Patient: sex M, age 48
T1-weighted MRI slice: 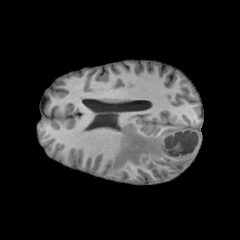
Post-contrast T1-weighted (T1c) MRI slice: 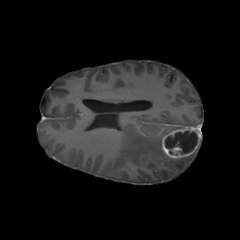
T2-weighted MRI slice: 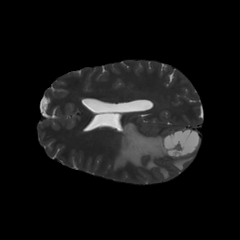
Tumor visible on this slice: yes
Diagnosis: Glioblastoma, IDH-wildtype
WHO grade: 4